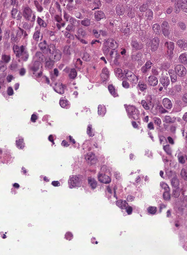
Tumor epithelial tissue: yes
Tumor-associated stroma tissue: no
Normal tissue: no